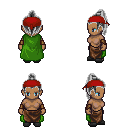
a pixel art fantasy rpg character, female body template, human, dark skin, green cape, robe skirt, gray long topknot hairstyle, red bandana, cloth bracers, gray slippers, four views (front, back, left, right), 2x2 character sprite sheet, small pixel art, hard edges, no anti-aliasing